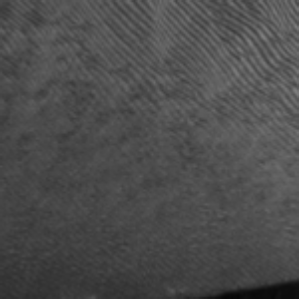
Label: frost